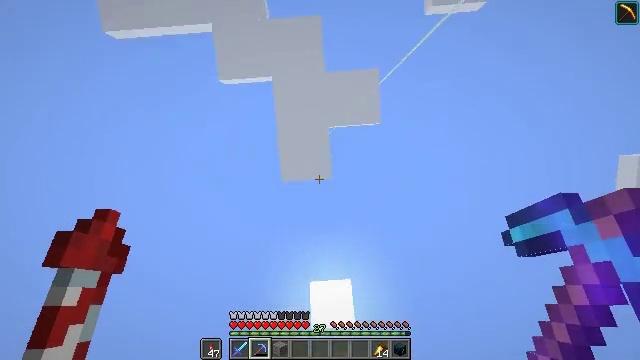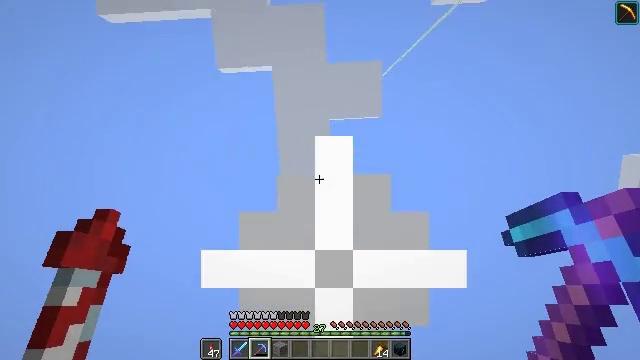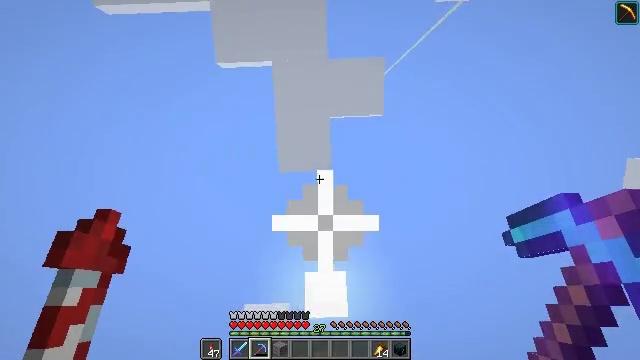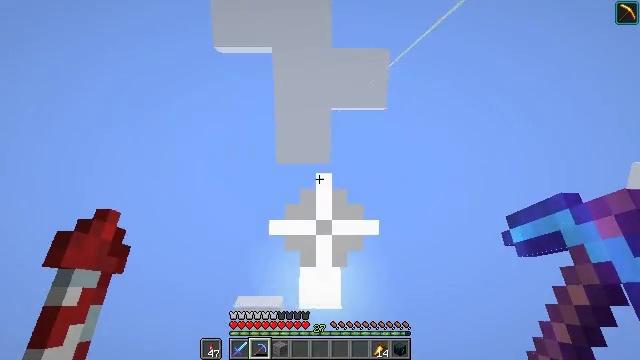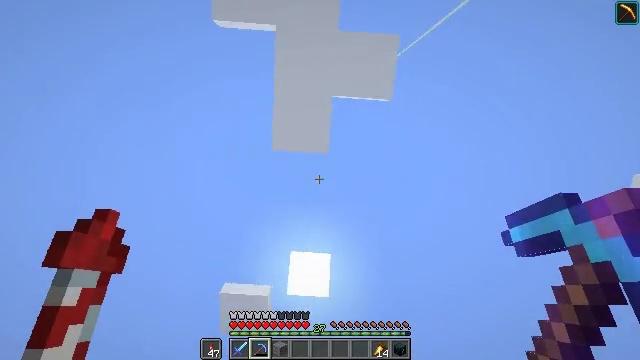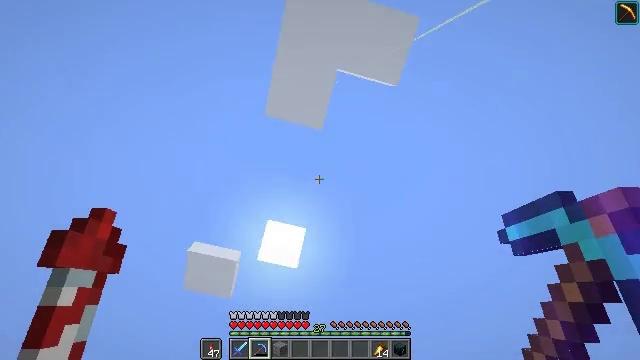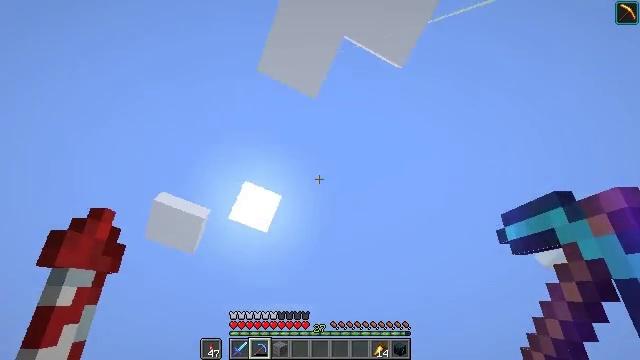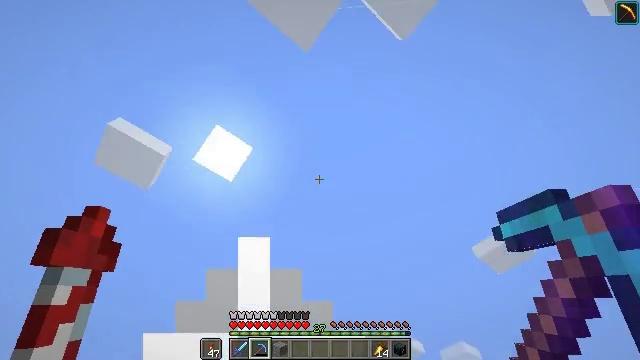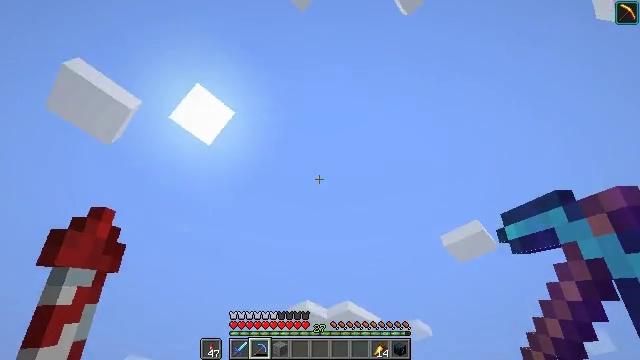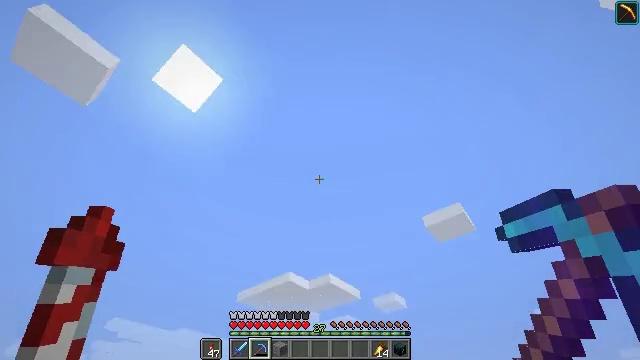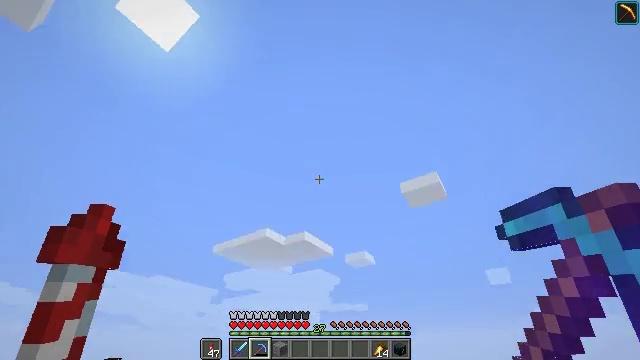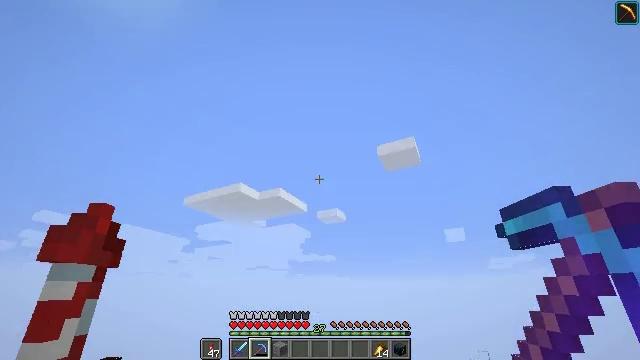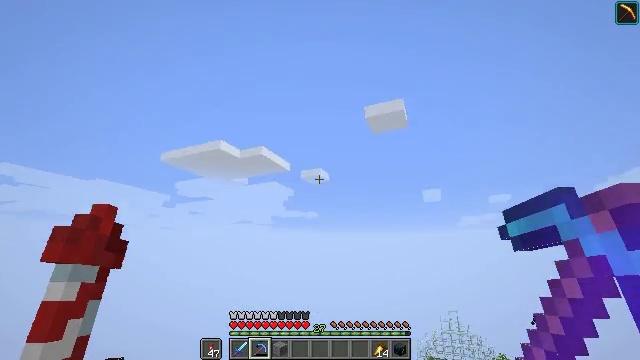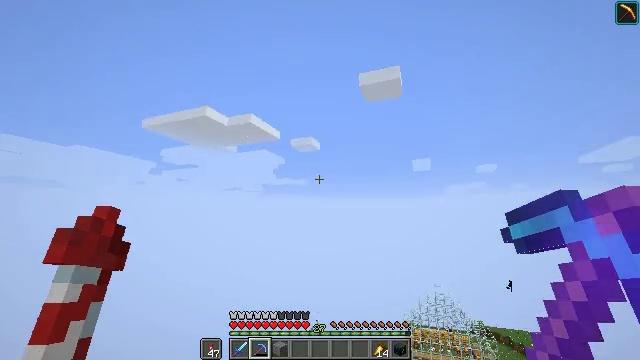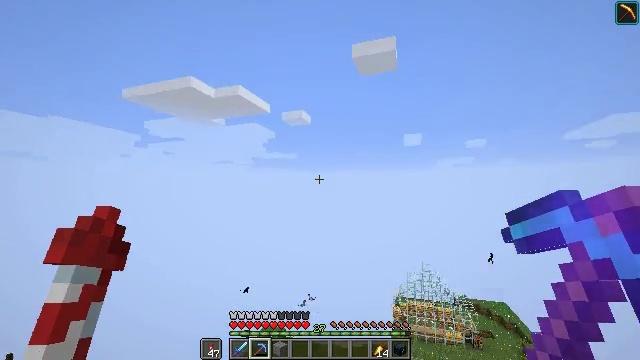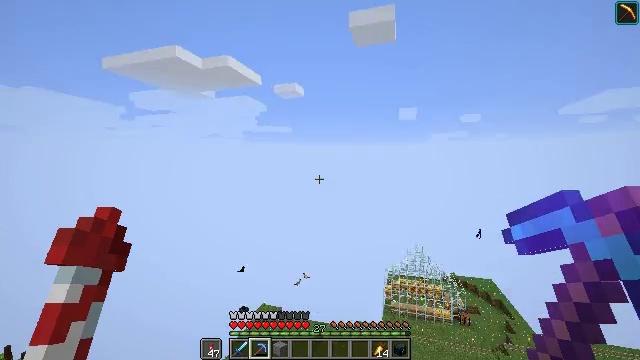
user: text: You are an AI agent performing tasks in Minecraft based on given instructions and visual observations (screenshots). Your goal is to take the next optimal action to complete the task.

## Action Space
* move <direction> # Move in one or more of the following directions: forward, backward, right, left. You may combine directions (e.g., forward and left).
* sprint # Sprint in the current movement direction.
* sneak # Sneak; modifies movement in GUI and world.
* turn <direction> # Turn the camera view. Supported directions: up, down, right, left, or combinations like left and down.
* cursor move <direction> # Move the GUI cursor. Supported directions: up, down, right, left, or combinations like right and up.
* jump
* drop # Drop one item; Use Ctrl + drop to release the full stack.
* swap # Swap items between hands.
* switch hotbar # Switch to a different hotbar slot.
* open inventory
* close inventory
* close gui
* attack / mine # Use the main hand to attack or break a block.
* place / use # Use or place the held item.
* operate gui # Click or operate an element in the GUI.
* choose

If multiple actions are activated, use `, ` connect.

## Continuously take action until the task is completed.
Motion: motion action
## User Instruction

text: Hunt mobs.
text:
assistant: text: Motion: turn right and down
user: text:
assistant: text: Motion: no_op
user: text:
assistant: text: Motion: turn right and down
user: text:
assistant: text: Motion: turn right and down
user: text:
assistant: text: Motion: turn right and down
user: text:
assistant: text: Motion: turn right and down
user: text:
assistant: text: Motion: turn right and down
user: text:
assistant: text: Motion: turn right and down
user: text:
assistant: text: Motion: turn right and down
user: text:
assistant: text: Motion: turn right and down
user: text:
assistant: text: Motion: turn right and down
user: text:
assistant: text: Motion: turn right and down
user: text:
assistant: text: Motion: turn right and down
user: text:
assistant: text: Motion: turn right and down
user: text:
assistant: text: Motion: turn right and down
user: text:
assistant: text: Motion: turn down
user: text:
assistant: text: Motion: turn down
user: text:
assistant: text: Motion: no_op
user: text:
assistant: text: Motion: turn down
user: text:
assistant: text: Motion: turn down
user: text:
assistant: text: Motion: turn down
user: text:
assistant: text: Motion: no_op
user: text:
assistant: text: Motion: no_op
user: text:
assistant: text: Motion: no_op
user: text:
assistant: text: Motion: no_op
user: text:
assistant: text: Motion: switch to hotbar 1
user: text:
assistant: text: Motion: switch to hotbar 1
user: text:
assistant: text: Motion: switch to hotbar 1
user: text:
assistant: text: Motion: no_op
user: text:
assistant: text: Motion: no_op